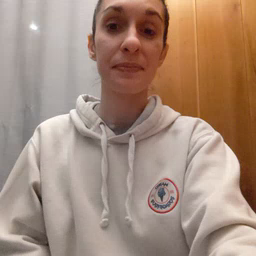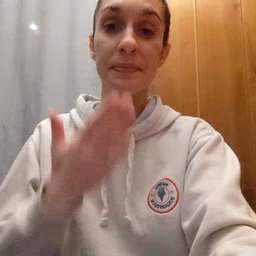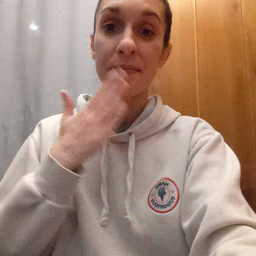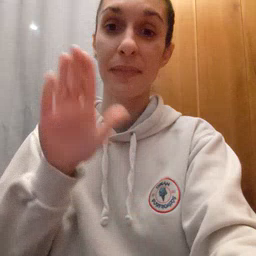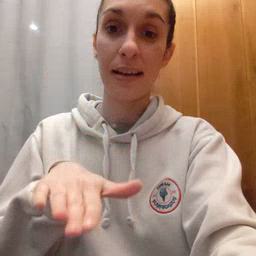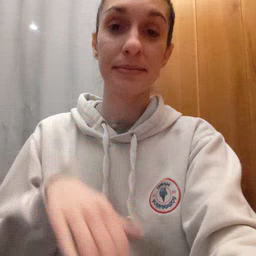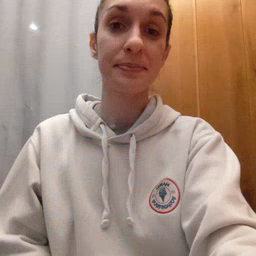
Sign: bad